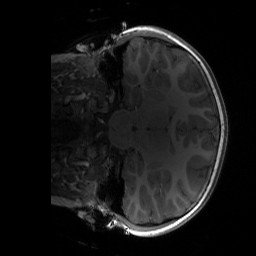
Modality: T1w
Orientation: coronal
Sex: female
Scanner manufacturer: siemens
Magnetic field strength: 3 T
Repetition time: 1.9 s
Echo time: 0.00243 s